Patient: sex M, age 45
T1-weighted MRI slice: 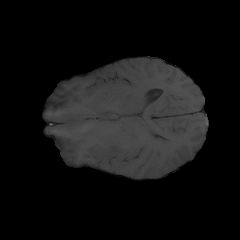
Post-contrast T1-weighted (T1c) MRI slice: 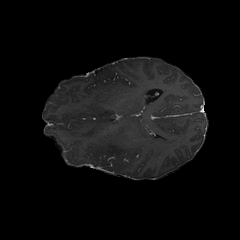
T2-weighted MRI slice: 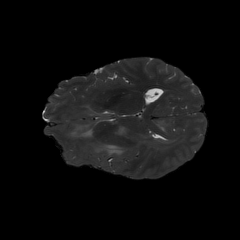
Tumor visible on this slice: yes
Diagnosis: Astrocytoma, IDH-mutant
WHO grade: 3